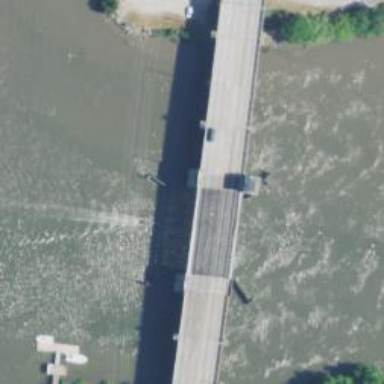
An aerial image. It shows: Movable bascule bridge over asphalt primary highway.